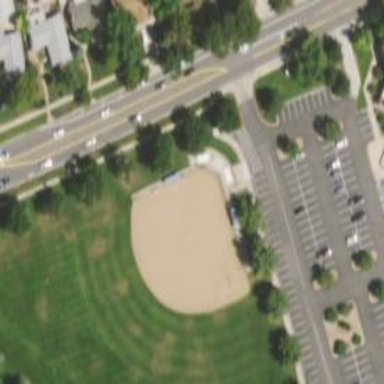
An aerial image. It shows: Baseball pitch for leisure land.